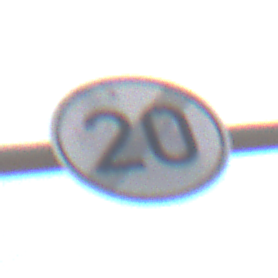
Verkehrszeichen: EndeGeschwindigkeit20
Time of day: MorningAfternoon
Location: Outdoor (Nature)
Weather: PartlyCloudy
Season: NotSpecified
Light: Natural